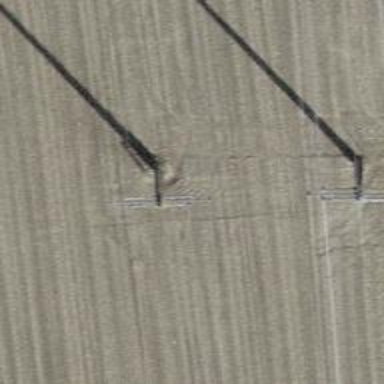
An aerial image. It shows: Three cables of power line.